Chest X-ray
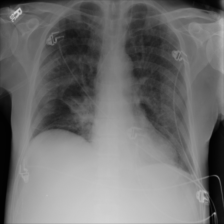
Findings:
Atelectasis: negative
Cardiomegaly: negative
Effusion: negative
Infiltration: negative
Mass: negative
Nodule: negative
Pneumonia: negative
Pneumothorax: negative
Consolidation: negative
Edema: negative
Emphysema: negative
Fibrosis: negative
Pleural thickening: negative
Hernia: negative